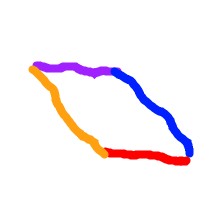
Shape: parallelogram